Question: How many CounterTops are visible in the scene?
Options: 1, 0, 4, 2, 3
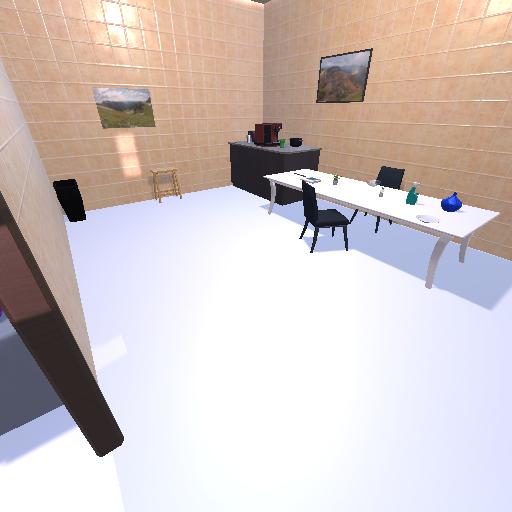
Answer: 1